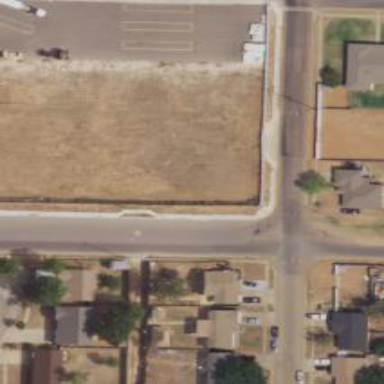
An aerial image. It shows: Alley classified as service road.